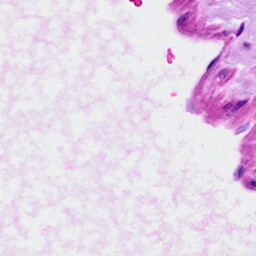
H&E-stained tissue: Ovarian